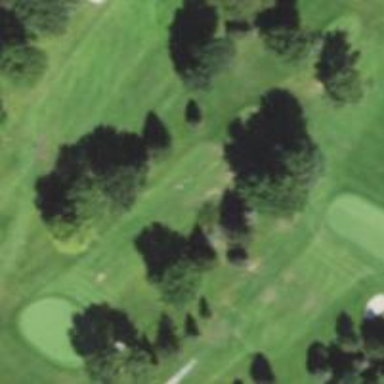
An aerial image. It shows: Golf pitch.